Interaction volume radius: 5 \u00c5
Interaction volume height: 20 \u00c5
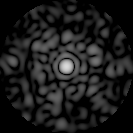
Disorder parameter: 0.8327